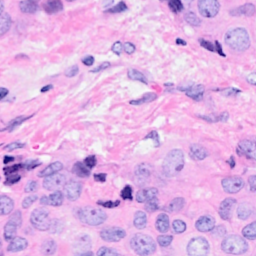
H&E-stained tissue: Breast